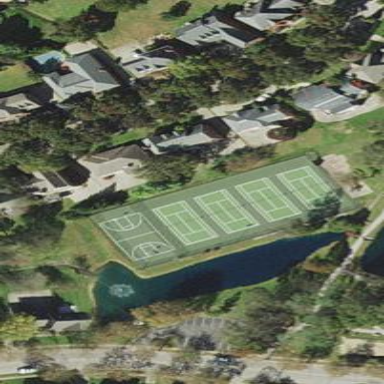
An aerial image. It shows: Tennis court on pitch designated for leisure land.